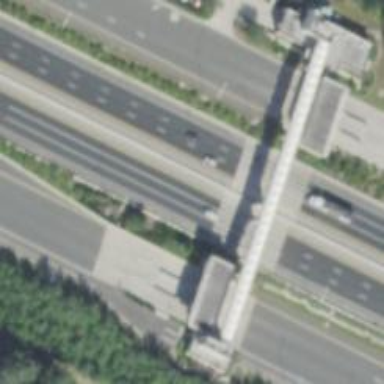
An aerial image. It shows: Toll gantry on the road.